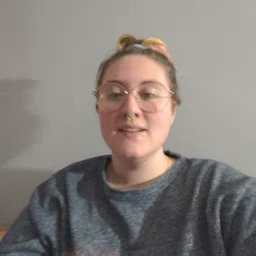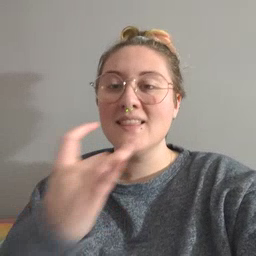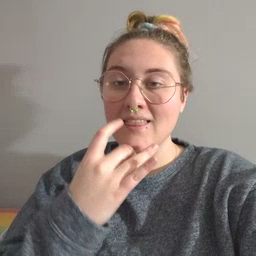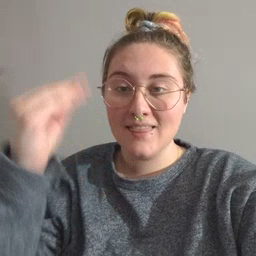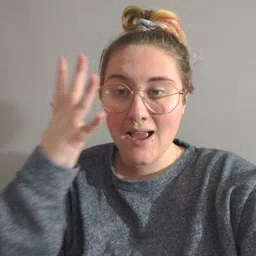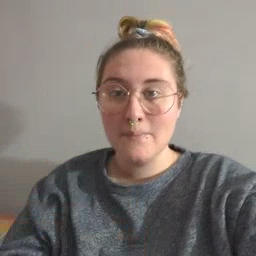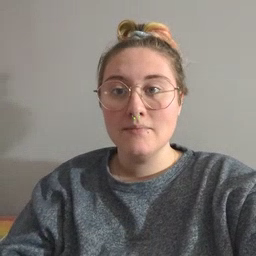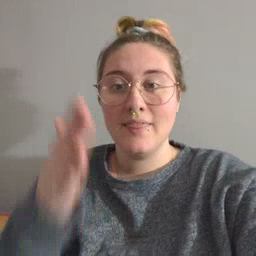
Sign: lamp